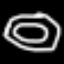
Label: donut